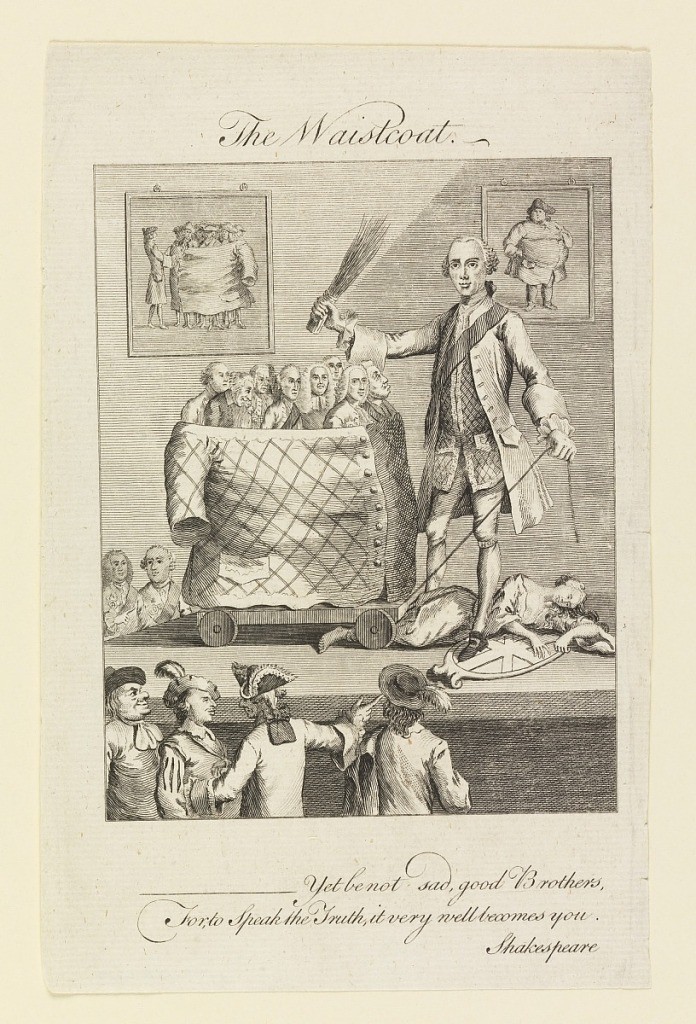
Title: The Waistcoat (Caricature on the Fashion of Waistcoats)
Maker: Unknown, English
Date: ca. 1770
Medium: Engraving on paper
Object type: Print
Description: In this caricature, a man demonstrates how a waistcoat can fit around a group of much smaller men. In the background on the left is a picture of the men being wrapped in the waistcoat, and on the right is a picture of a very large man wearing it.